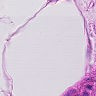
Metastatic tissue present: no